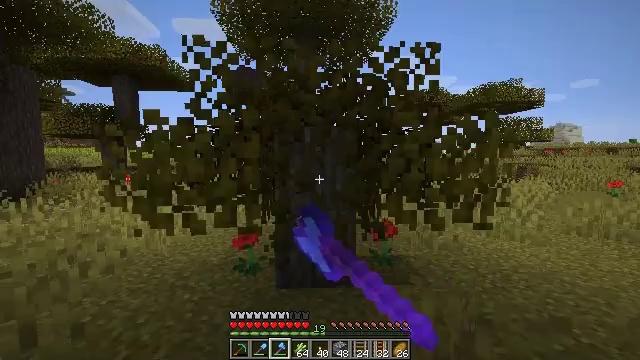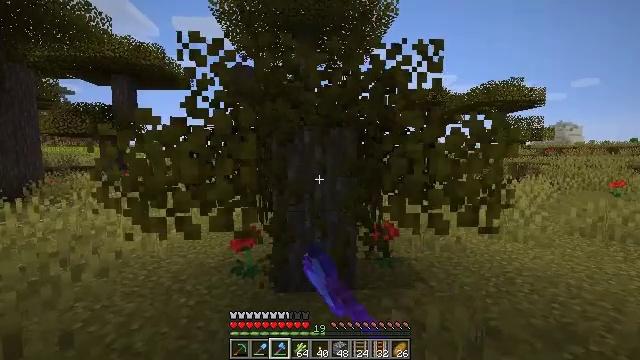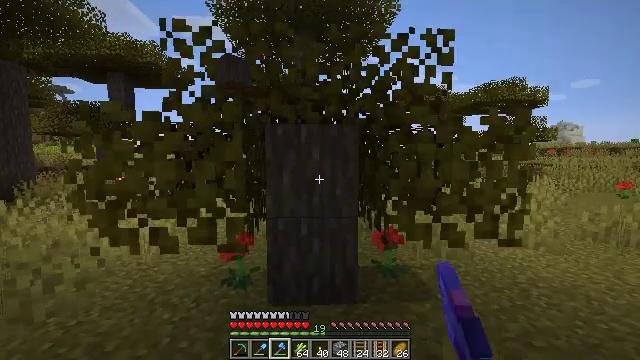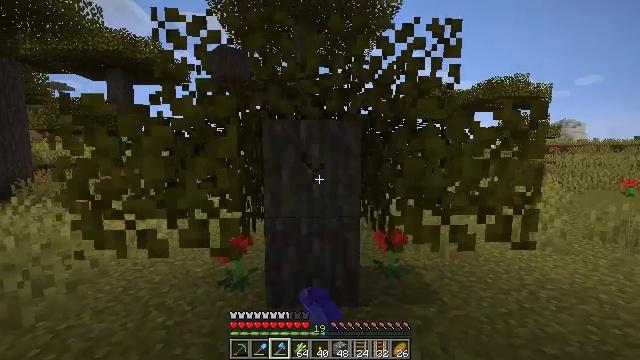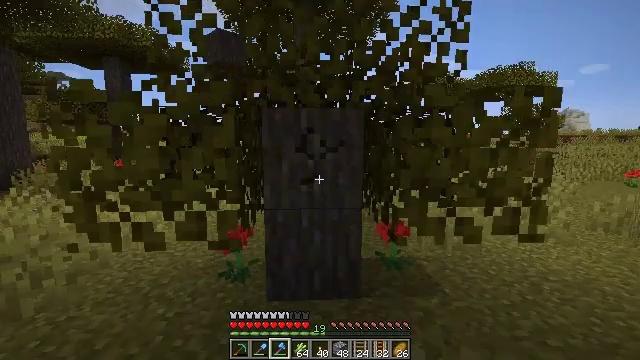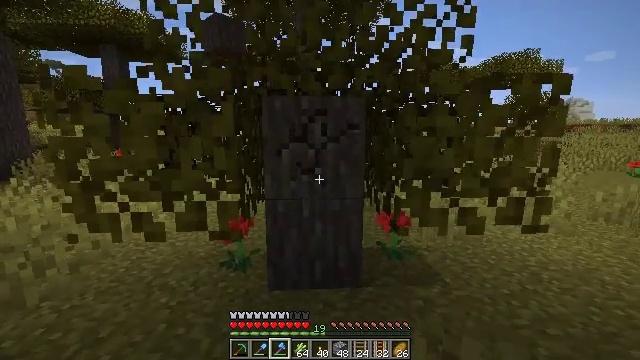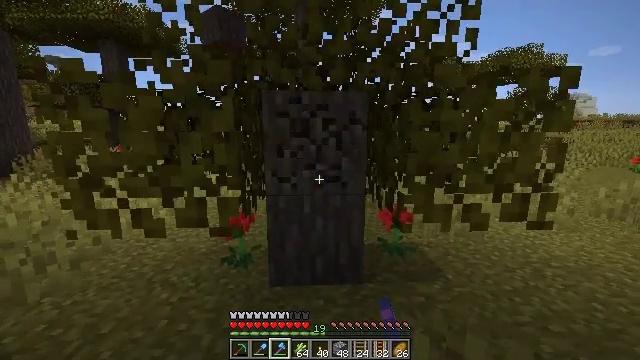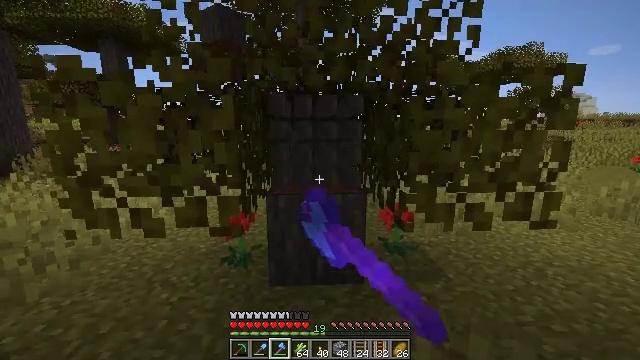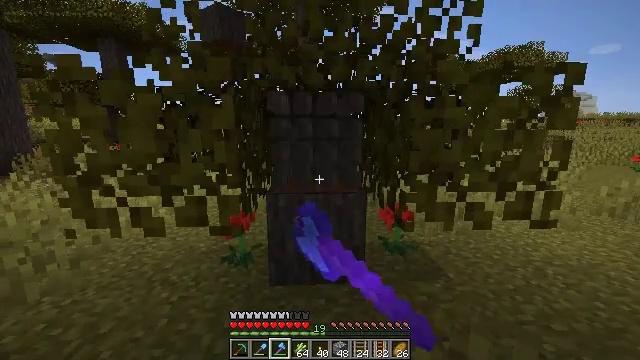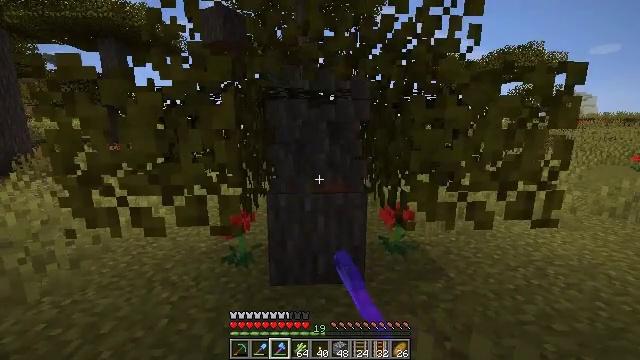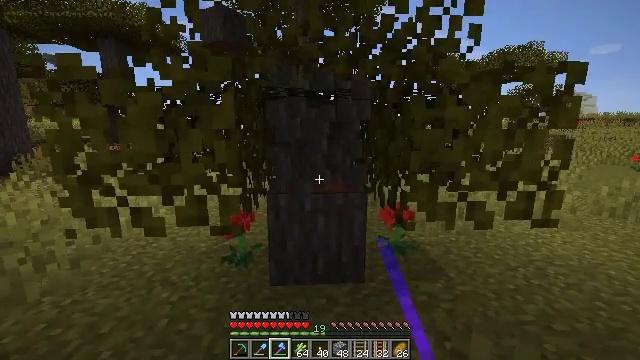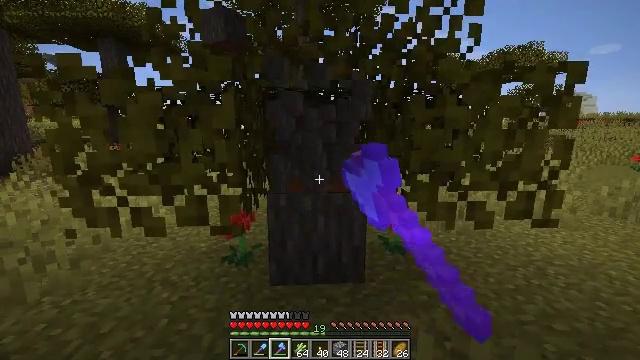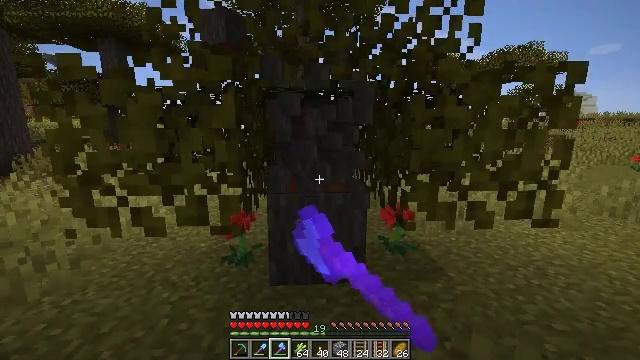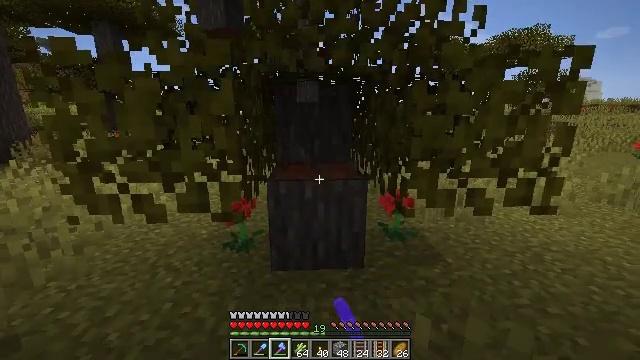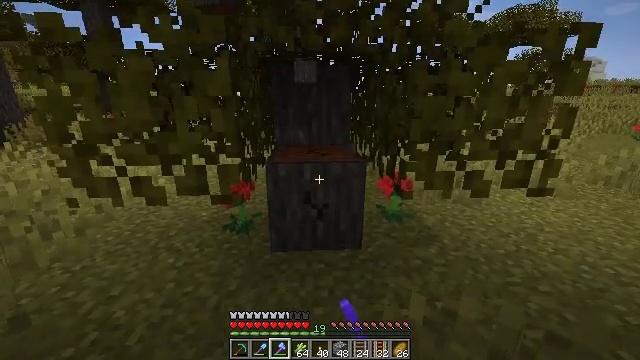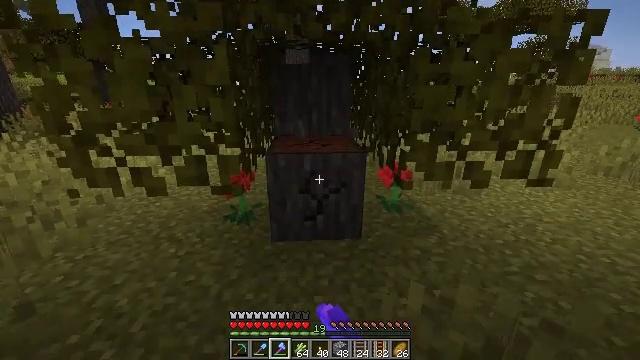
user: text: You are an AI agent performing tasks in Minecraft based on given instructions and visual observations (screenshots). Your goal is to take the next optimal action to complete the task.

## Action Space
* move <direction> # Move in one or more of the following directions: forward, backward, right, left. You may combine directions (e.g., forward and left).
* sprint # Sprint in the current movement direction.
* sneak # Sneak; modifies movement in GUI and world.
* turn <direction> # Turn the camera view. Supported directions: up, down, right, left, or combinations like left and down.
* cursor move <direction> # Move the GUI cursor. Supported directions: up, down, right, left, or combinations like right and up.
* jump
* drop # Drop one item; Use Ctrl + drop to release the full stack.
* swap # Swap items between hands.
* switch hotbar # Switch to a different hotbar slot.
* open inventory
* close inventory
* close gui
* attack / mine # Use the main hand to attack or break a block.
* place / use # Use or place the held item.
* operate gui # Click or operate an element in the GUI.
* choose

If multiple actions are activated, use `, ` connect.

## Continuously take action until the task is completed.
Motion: motion action
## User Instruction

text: Collect acacia logs by breaking the tree.
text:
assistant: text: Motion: move forward, attack / mine
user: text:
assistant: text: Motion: move forward, attack / mine
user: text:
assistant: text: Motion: attack / mine
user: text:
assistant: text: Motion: turn down, attack / mine
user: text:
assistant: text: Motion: turn down, attack / mine
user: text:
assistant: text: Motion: attack / mine
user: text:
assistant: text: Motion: attack / mine
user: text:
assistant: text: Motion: attack / mine
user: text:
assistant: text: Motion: attack / mine
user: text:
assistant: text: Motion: attack / mine
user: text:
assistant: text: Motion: attack / mine
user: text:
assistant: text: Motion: attack / mine
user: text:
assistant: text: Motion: turn down, attack / mine
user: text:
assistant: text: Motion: turn down, attack / mine
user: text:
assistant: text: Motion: turn down, attack / mine
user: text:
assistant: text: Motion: move forward, attack / mine
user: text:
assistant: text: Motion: move forward, attack / mine
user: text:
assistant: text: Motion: move forward, attack / mine
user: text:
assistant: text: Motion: attack / mine
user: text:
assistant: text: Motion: attack / mine
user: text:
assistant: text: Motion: attack / mine
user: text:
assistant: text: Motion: move forward, attack / mine
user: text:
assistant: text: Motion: move forward, turn up, attack / mine
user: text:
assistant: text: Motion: move forward, turn left and up, attack / mine
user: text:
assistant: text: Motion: move forward, turn up, attack / mine
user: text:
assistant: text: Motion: move forward, attack / mine
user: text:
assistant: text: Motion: attack / mine
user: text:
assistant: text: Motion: attack / mine
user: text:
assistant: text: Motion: attack / mine
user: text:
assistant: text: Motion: attack / mine